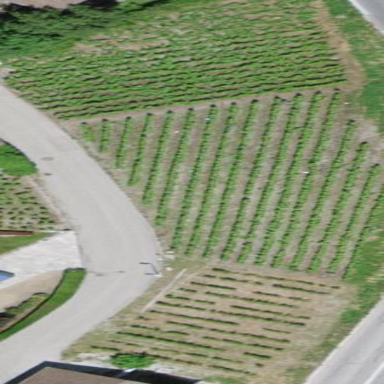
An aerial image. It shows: Vineyard.